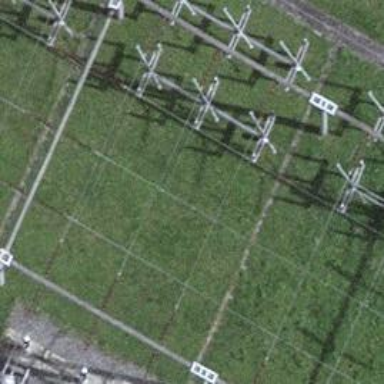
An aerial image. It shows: Three cables of power line.